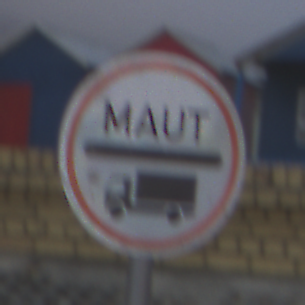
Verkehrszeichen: Mautpflicht
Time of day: SunriseSunset
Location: Outdoor (Beach)
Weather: Overcast
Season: NotSpecified
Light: Natural